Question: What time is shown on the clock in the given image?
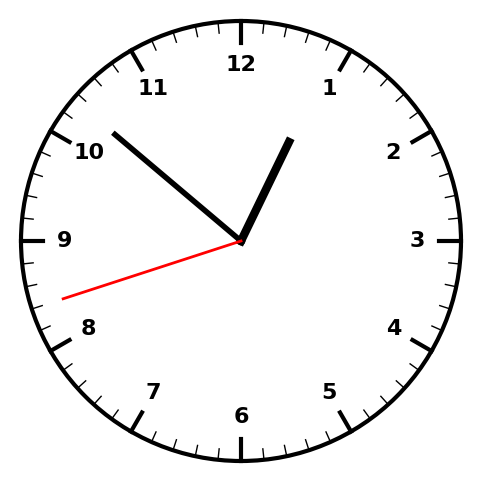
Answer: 12:51:42